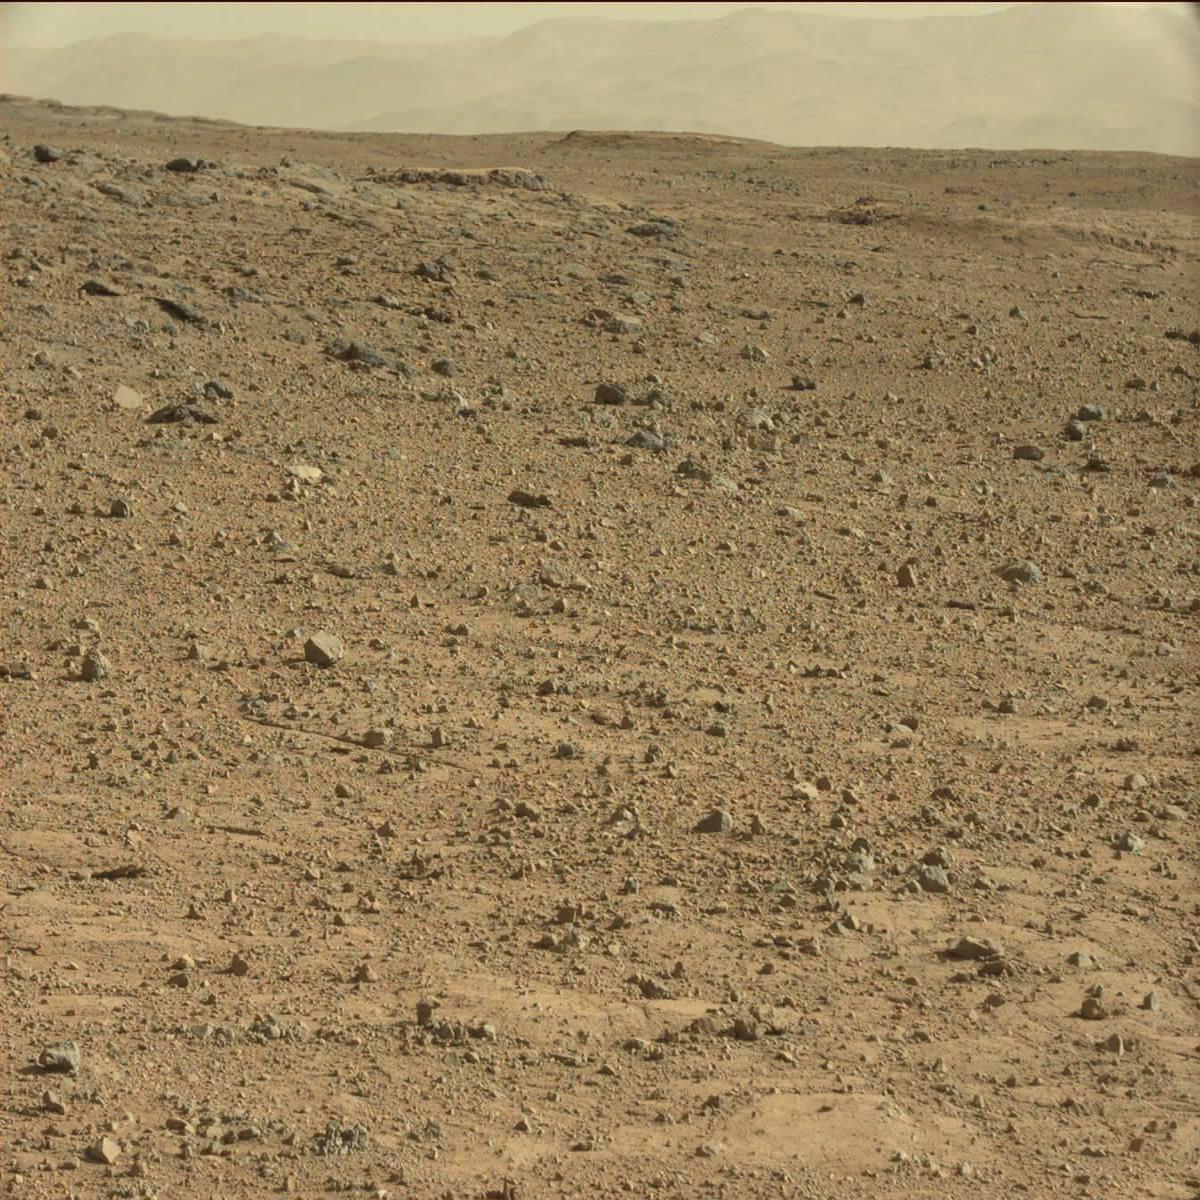
Terrain classes present: Bedrock, Ridge, Rock, Sand / Soil, Sky